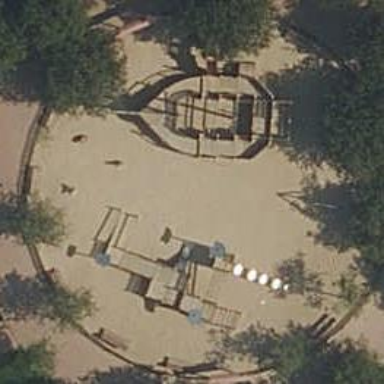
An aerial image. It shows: Playground area for leisure activities on the land.